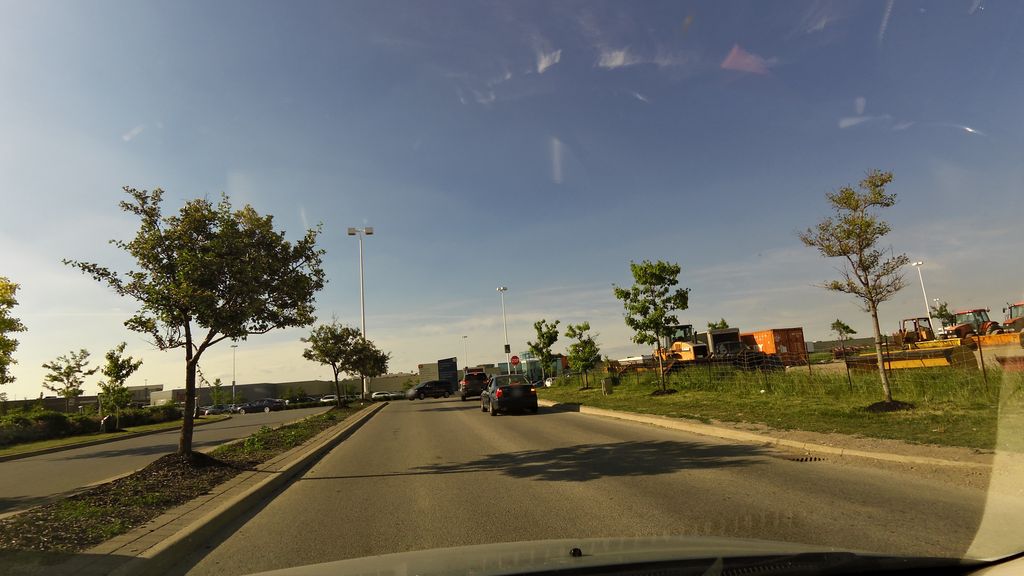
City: toronto